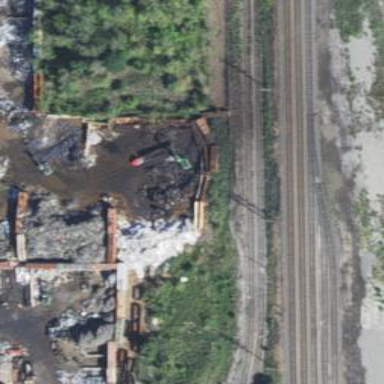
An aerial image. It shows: Abandoned railway yard.